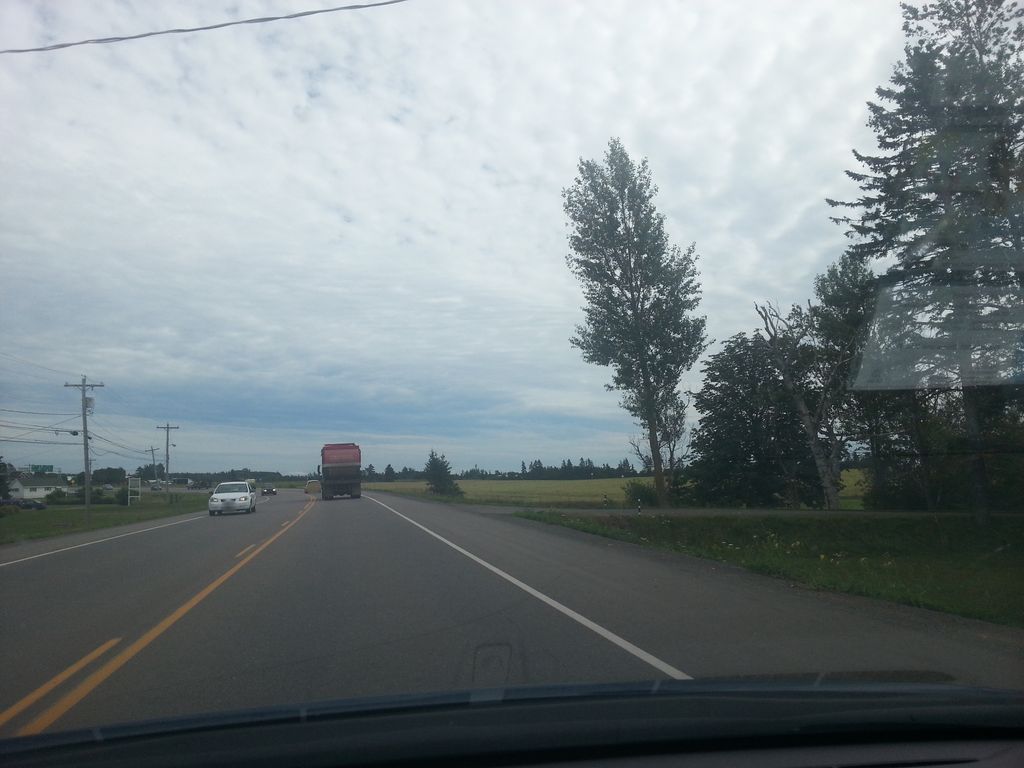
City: charlottetown